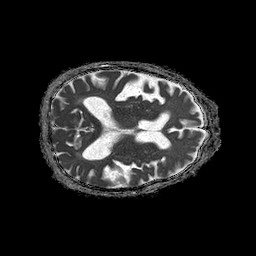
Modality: ADC
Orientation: axial
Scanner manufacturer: philips
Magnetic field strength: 1.5 T
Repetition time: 4.6 s
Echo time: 0.08941 s